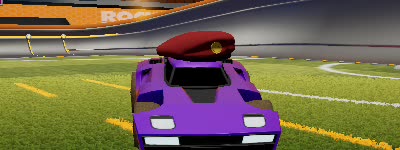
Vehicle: breakout